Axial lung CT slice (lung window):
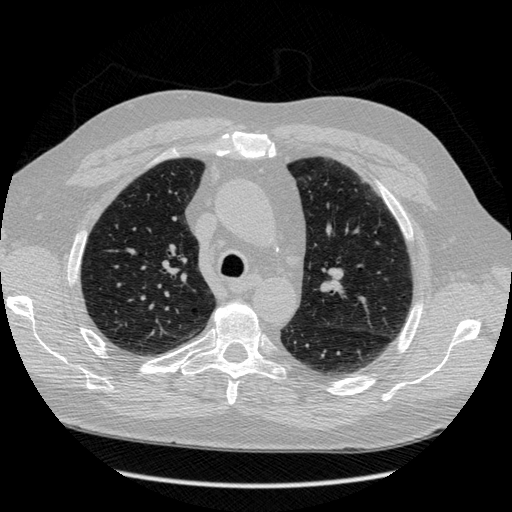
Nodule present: no